Question: I'm trying to append javascript to a loaded page by:
'''
var sc = document.createElement('script');
sc.content = "<script>alert('aa')</script>";
document.body.appendChild (sc);
'''
But that didn't work in chromium:

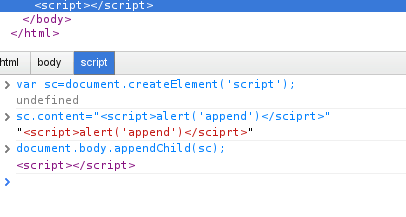
Answer: You don't put '<script>...</script>' inside the of a 'script' element. But more to the point, I don't think they have a 'content' property (I <URL>.
If I recall correctly, the most reliable way to put content within a 'script' element at runtime is via <URL>
'''
var sc = document.createElement('script');
sc.appendChild(document.createTextNode("alert('aa')"));
document.body.appendChild(sc);
'''
...but I wouldn't be surprised to find that some older browsers required you to set 'innerText' or something instead.